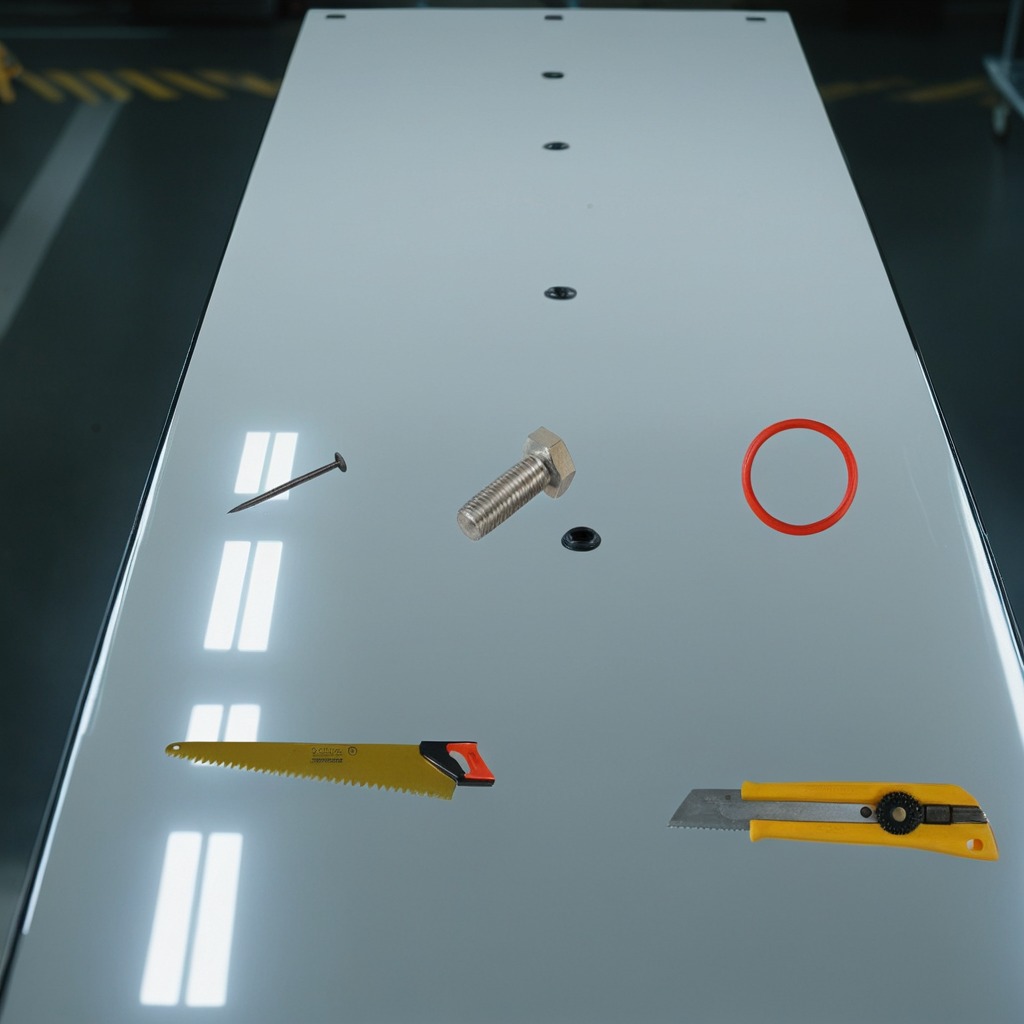
A rubber Oring, a utility knife, a metal machine screw, an iron nail, and a handheld metal saw are lying on the high-gloss table in a ship maintenance bay industrial lighting.